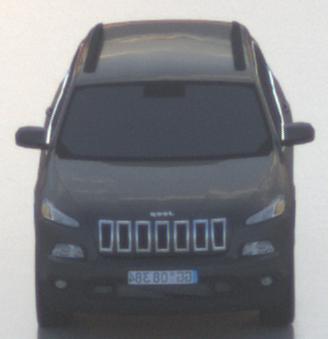
Make: Jeep
Model: Cherokee 3.2 V6 Pentastar
Detailed model: Cherokee (KL)
Model produced from: 2014/07
Model produced until: 2015/07
Doors: 5
Color: gray
Road condition: wet road
Daytime: sunrise or sunset
Contrast: low contrast